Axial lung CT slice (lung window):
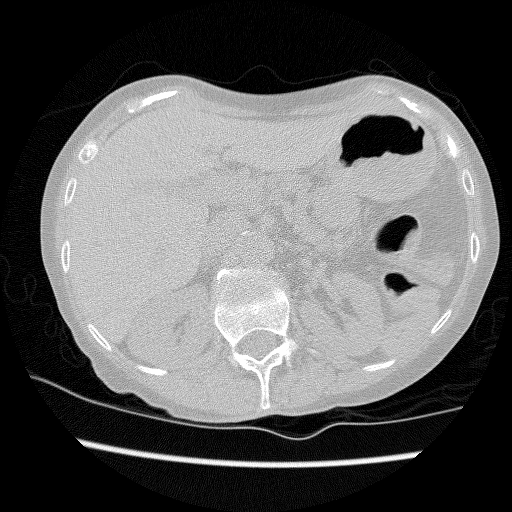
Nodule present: no